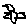
Label: bird